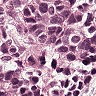
Metastatic tissue present: yes